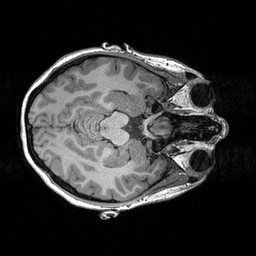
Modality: T1w
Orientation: axial
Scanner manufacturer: siemens
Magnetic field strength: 3 T
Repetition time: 2.3 s
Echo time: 0.00298 s